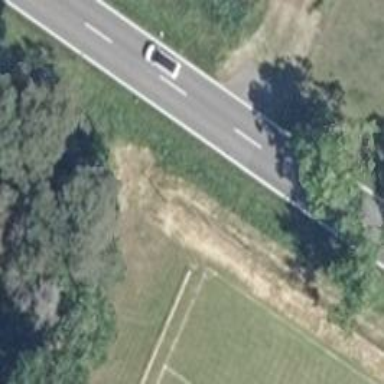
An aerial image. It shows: Secondary road with asphalt surface.